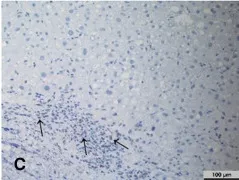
Histopathology of biopsies of the transplant liver (C) Corresponding immunohistochemical staining for PD-1. Inflammatory infiltrate with scattered PD-1 positive lymphocytes.
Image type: pathology (immunostaining)